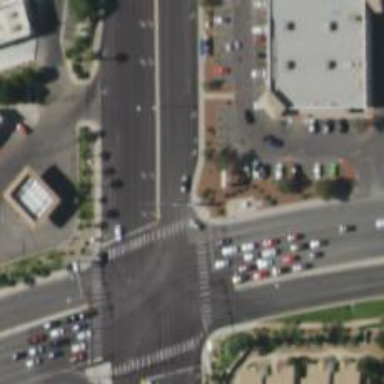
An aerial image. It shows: Solid stop line on the road.